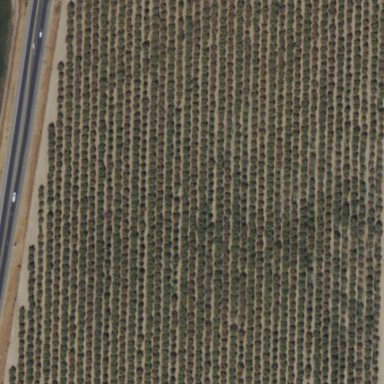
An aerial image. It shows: Orchard area used for field cropland.